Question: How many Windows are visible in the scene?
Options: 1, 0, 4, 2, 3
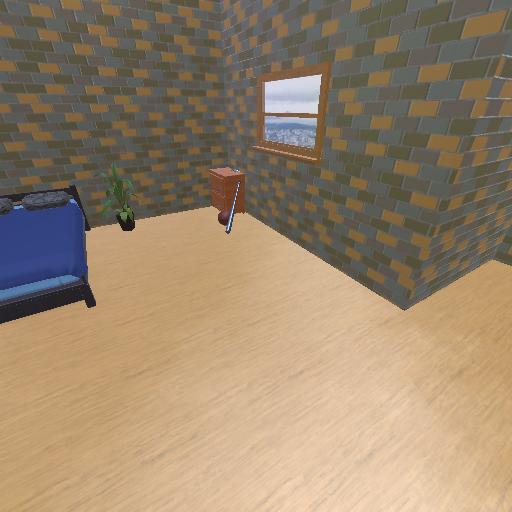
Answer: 1